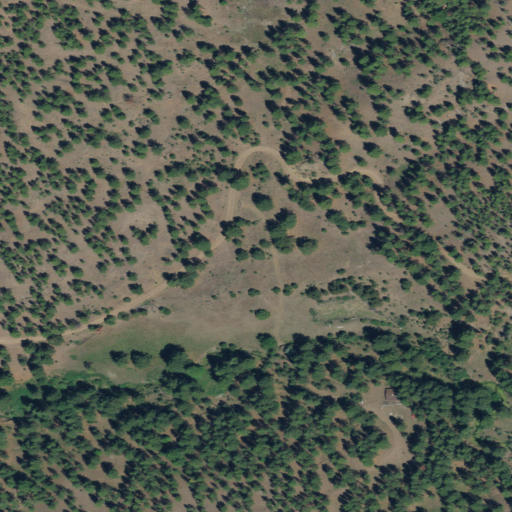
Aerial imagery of valley in Oregon named Boiler Draw containing evergreen forest, shrub, grassland, woody wetlands, open development, and herbaceous wetlands